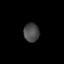
Tissue: lung
Cell type: Epithelial cells
Senescence score: 0.225
Nuclear area (px): 283
Mean DAPI intensity: 74.028